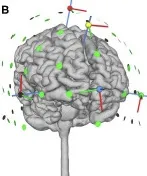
Baseline MRI brain images and HD-tDCS montage. HD-tDCS is applied using a 4 x 1 montage, including the anodal electrode at Fz (1 mA) paired with four cathodal electrodes at FPz, Cz, F7, F8 (0.25 mA each) as shown after reconstruction of the subject's gray matter surface.
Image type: radiology (mri)